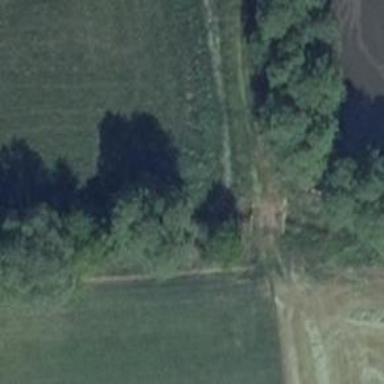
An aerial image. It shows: Culvert tunnel.